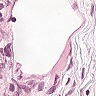
Metastatic tissue present: yes